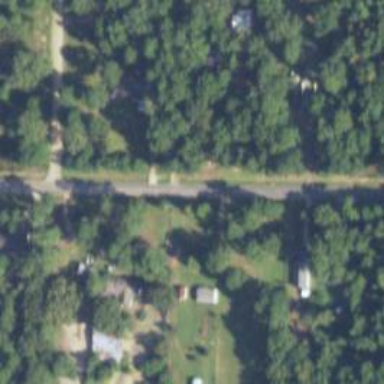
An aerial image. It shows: Driveway leading to service road.